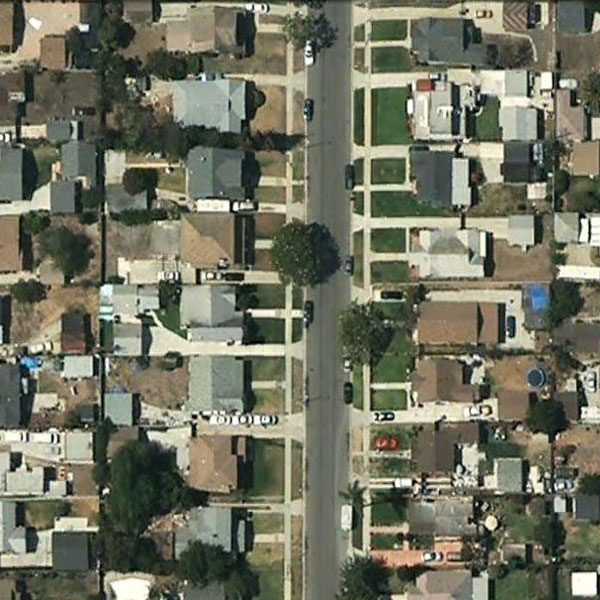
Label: Residential